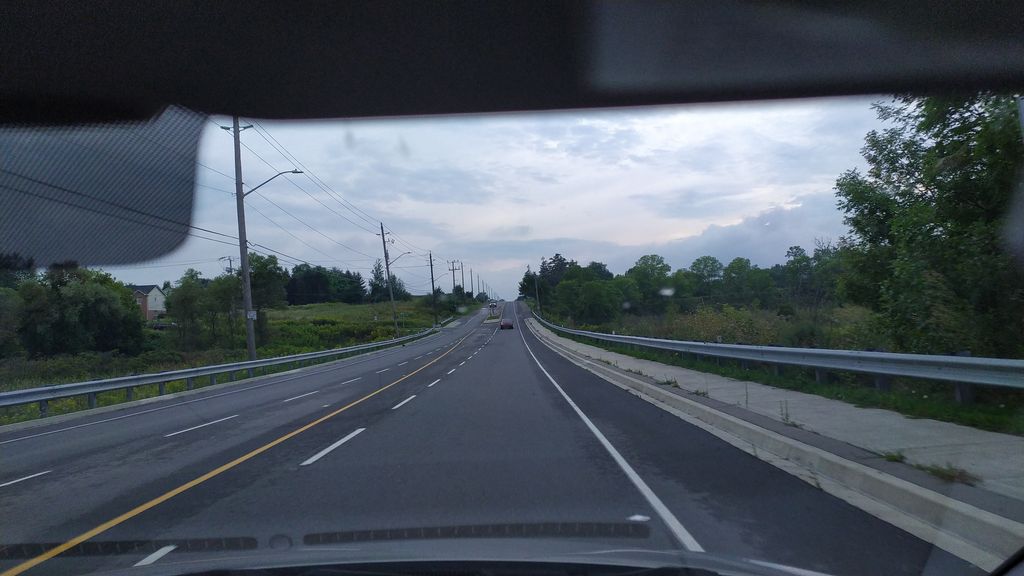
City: kitchener-waterloo